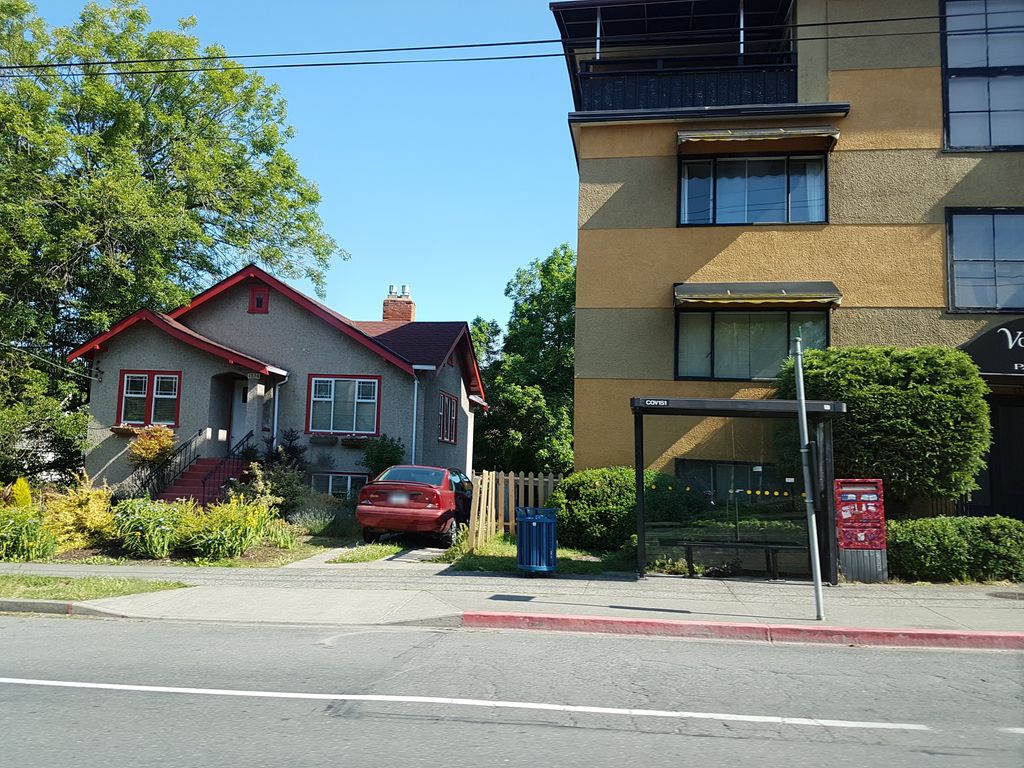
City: victoria